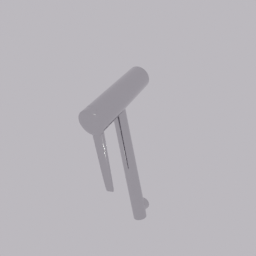
Label: appliances